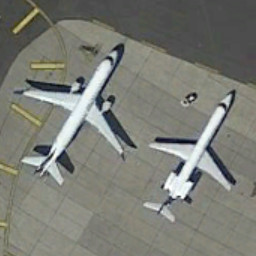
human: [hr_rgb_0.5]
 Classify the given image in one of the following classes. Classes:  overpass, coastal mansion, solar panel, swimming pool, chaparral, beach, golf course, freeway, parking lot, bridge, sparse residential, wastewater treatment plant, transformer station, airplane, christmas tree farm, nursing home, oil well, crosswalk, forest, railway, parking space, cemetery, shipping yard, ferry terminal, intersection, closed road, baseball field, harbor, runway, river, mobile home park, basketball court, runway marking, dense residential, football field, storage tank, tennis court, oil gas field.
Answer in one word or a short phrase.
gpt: airplane